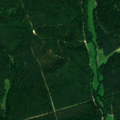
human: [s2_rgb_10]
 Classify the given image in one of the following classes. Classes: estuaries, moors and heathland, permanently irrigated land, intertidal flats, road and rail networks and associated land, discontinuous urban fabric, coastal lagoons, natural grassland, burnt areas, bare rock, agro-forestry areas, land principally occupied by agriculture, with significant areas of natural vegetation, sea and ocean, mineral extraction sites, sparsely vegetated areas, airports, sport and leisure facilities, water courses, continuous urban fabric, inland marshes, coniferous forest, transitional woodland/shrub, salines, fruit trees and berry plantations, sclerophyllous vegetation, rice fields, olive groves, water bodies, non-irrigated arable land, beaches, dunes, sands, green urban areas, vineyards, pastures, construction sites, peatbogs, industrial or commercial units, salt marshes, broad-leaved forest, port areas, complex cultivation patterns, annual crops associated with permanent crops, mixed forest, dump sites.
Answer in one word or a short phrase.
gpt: land principally occupied by agriculture, with significant areas of natural vegetation, broad-leaved forest, coniferous forest, mixed forest